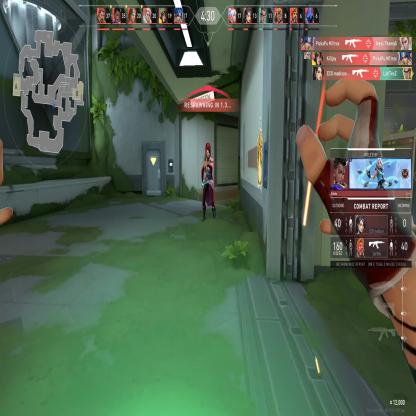
Label: enemy